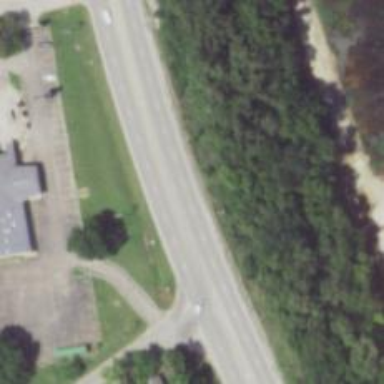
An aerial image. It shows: Expressway with asphalt surface categorized as trunk highway.